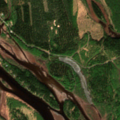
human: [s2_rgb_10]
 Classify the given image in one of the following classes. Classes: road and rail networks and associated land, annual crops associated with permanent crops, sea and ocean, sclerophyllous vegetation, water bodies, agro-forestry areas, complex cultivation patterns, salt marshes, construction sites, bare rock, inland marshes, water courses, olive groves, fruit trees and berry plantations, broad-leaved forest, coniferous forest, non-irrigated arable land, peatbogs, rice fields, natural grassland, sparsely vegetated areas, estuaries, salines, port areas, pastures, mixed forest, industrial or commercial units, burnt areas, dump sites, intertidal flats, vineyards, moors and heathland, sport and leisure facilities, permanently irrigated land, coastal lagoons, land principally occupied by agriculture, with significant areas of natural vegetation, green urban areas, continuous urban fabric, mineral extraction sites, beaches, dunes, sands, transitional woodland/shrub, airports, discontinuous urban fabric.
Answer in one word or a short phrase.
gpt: mixed forest, transitional woodland/shrub, water courses